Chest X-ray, PA view. Patient: 69 years old, sex F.
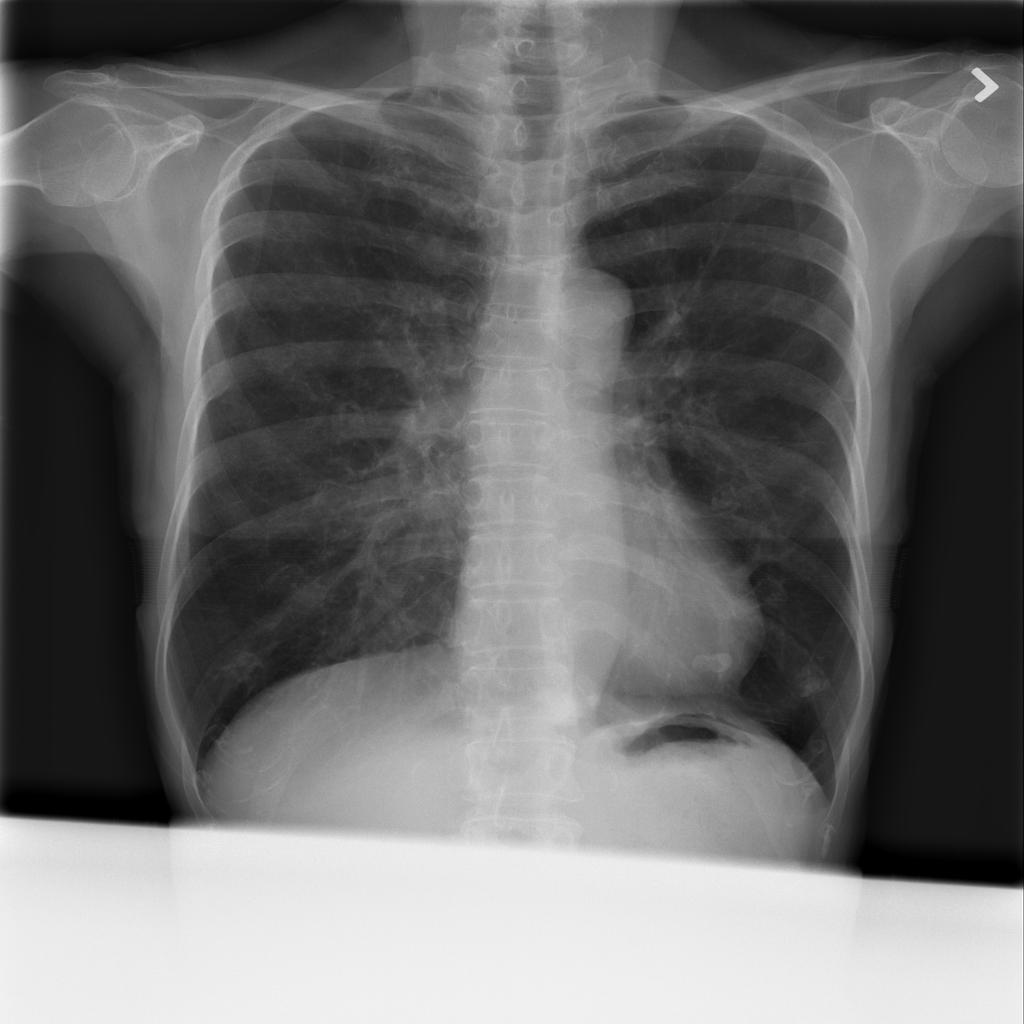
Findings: Pneumothorax